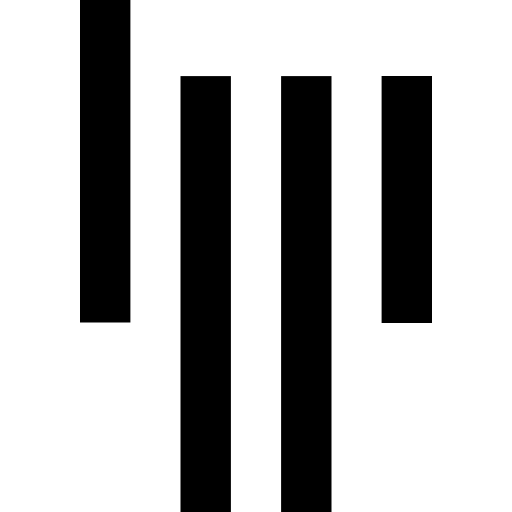
Tags: icon, FontAwesome, fa-icon, brand, gitter